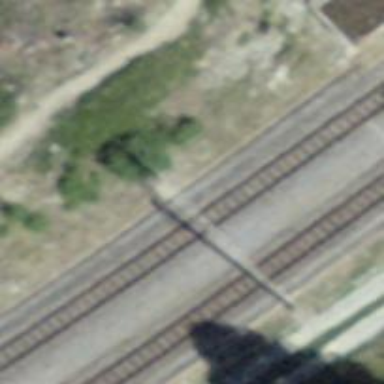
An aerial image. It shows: Catenary mast for power lines.